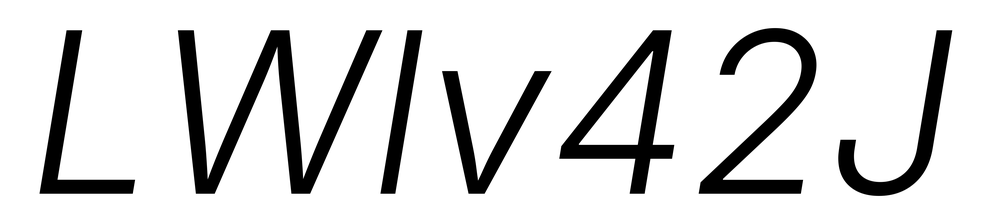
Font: Inter-Italic_Light_Italic